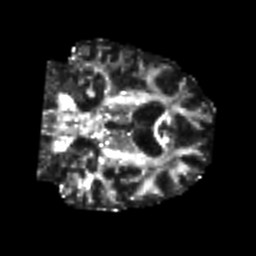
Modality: FA
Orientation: coronal
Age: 58
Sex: male
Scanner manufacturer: siemens
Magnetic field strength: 3 T
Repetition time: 7.3 s
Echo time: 0.087 s